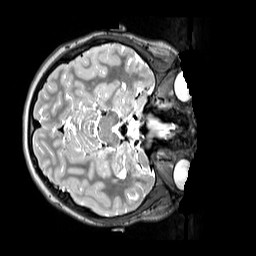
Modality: T2w
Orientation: axial
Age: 11
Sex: female
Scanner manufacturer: siemens
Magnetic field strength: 3 T
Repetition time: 3.2 s
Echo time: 0.408 s